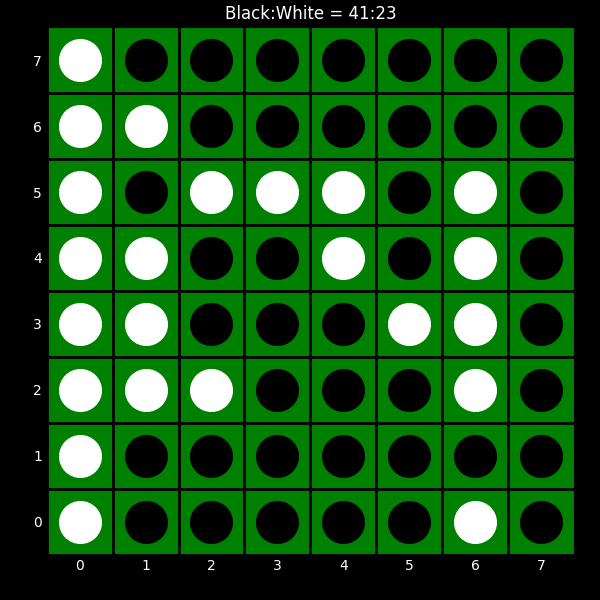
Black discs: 41
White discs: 23